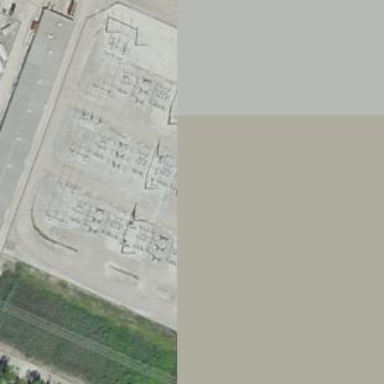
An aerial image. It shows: Power substation with transmission level designation. It is enclosed by fence.